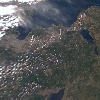
Label: land